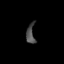
Tissue: lung
Cell type: Epithelial cells
Senescence score: 0.1517
Nuclear area (px): 164
Mean DAPI intensity: 75.5